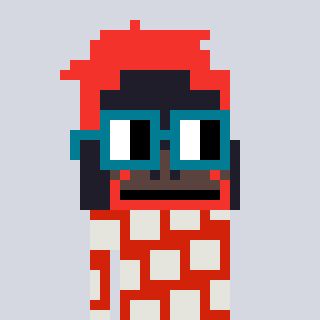
a pixel art character with square dark green glasses, a orangutan-shaped head and a red-colored body on a cool background